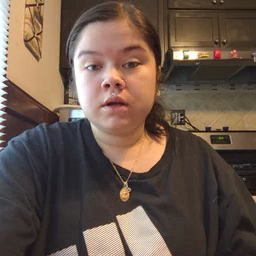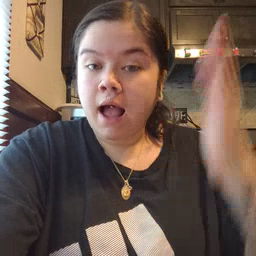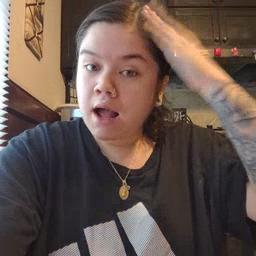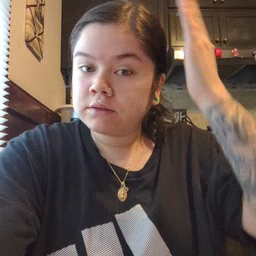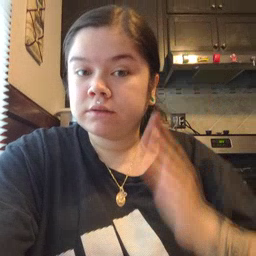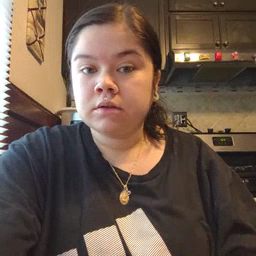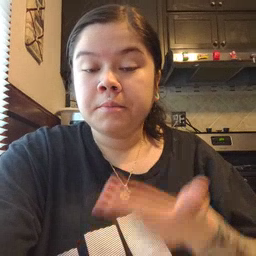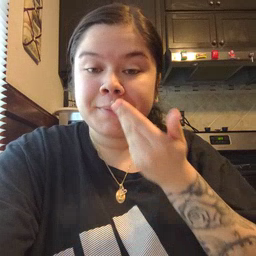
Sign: hat